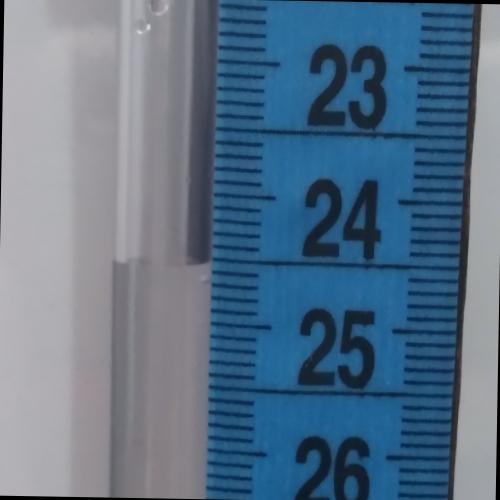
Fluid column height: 24.5 cm